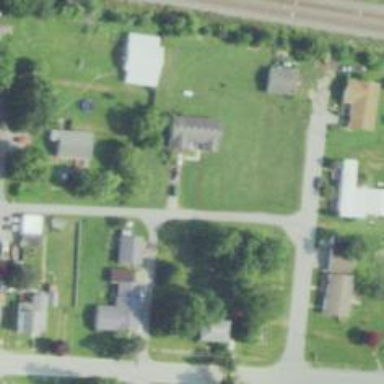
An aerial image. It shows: Alley classified as service road.